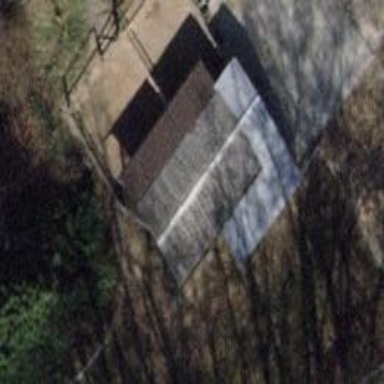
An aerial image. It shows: Farm auxiliary building.